You are looking at a signal-to-image encoding: consecutive vibration samples arranged as the rows of a grayscale square. What is the most likely bearing condition (normal, inner_race, outer_race, ball)?
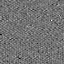
Answer: inner_race